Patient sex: F
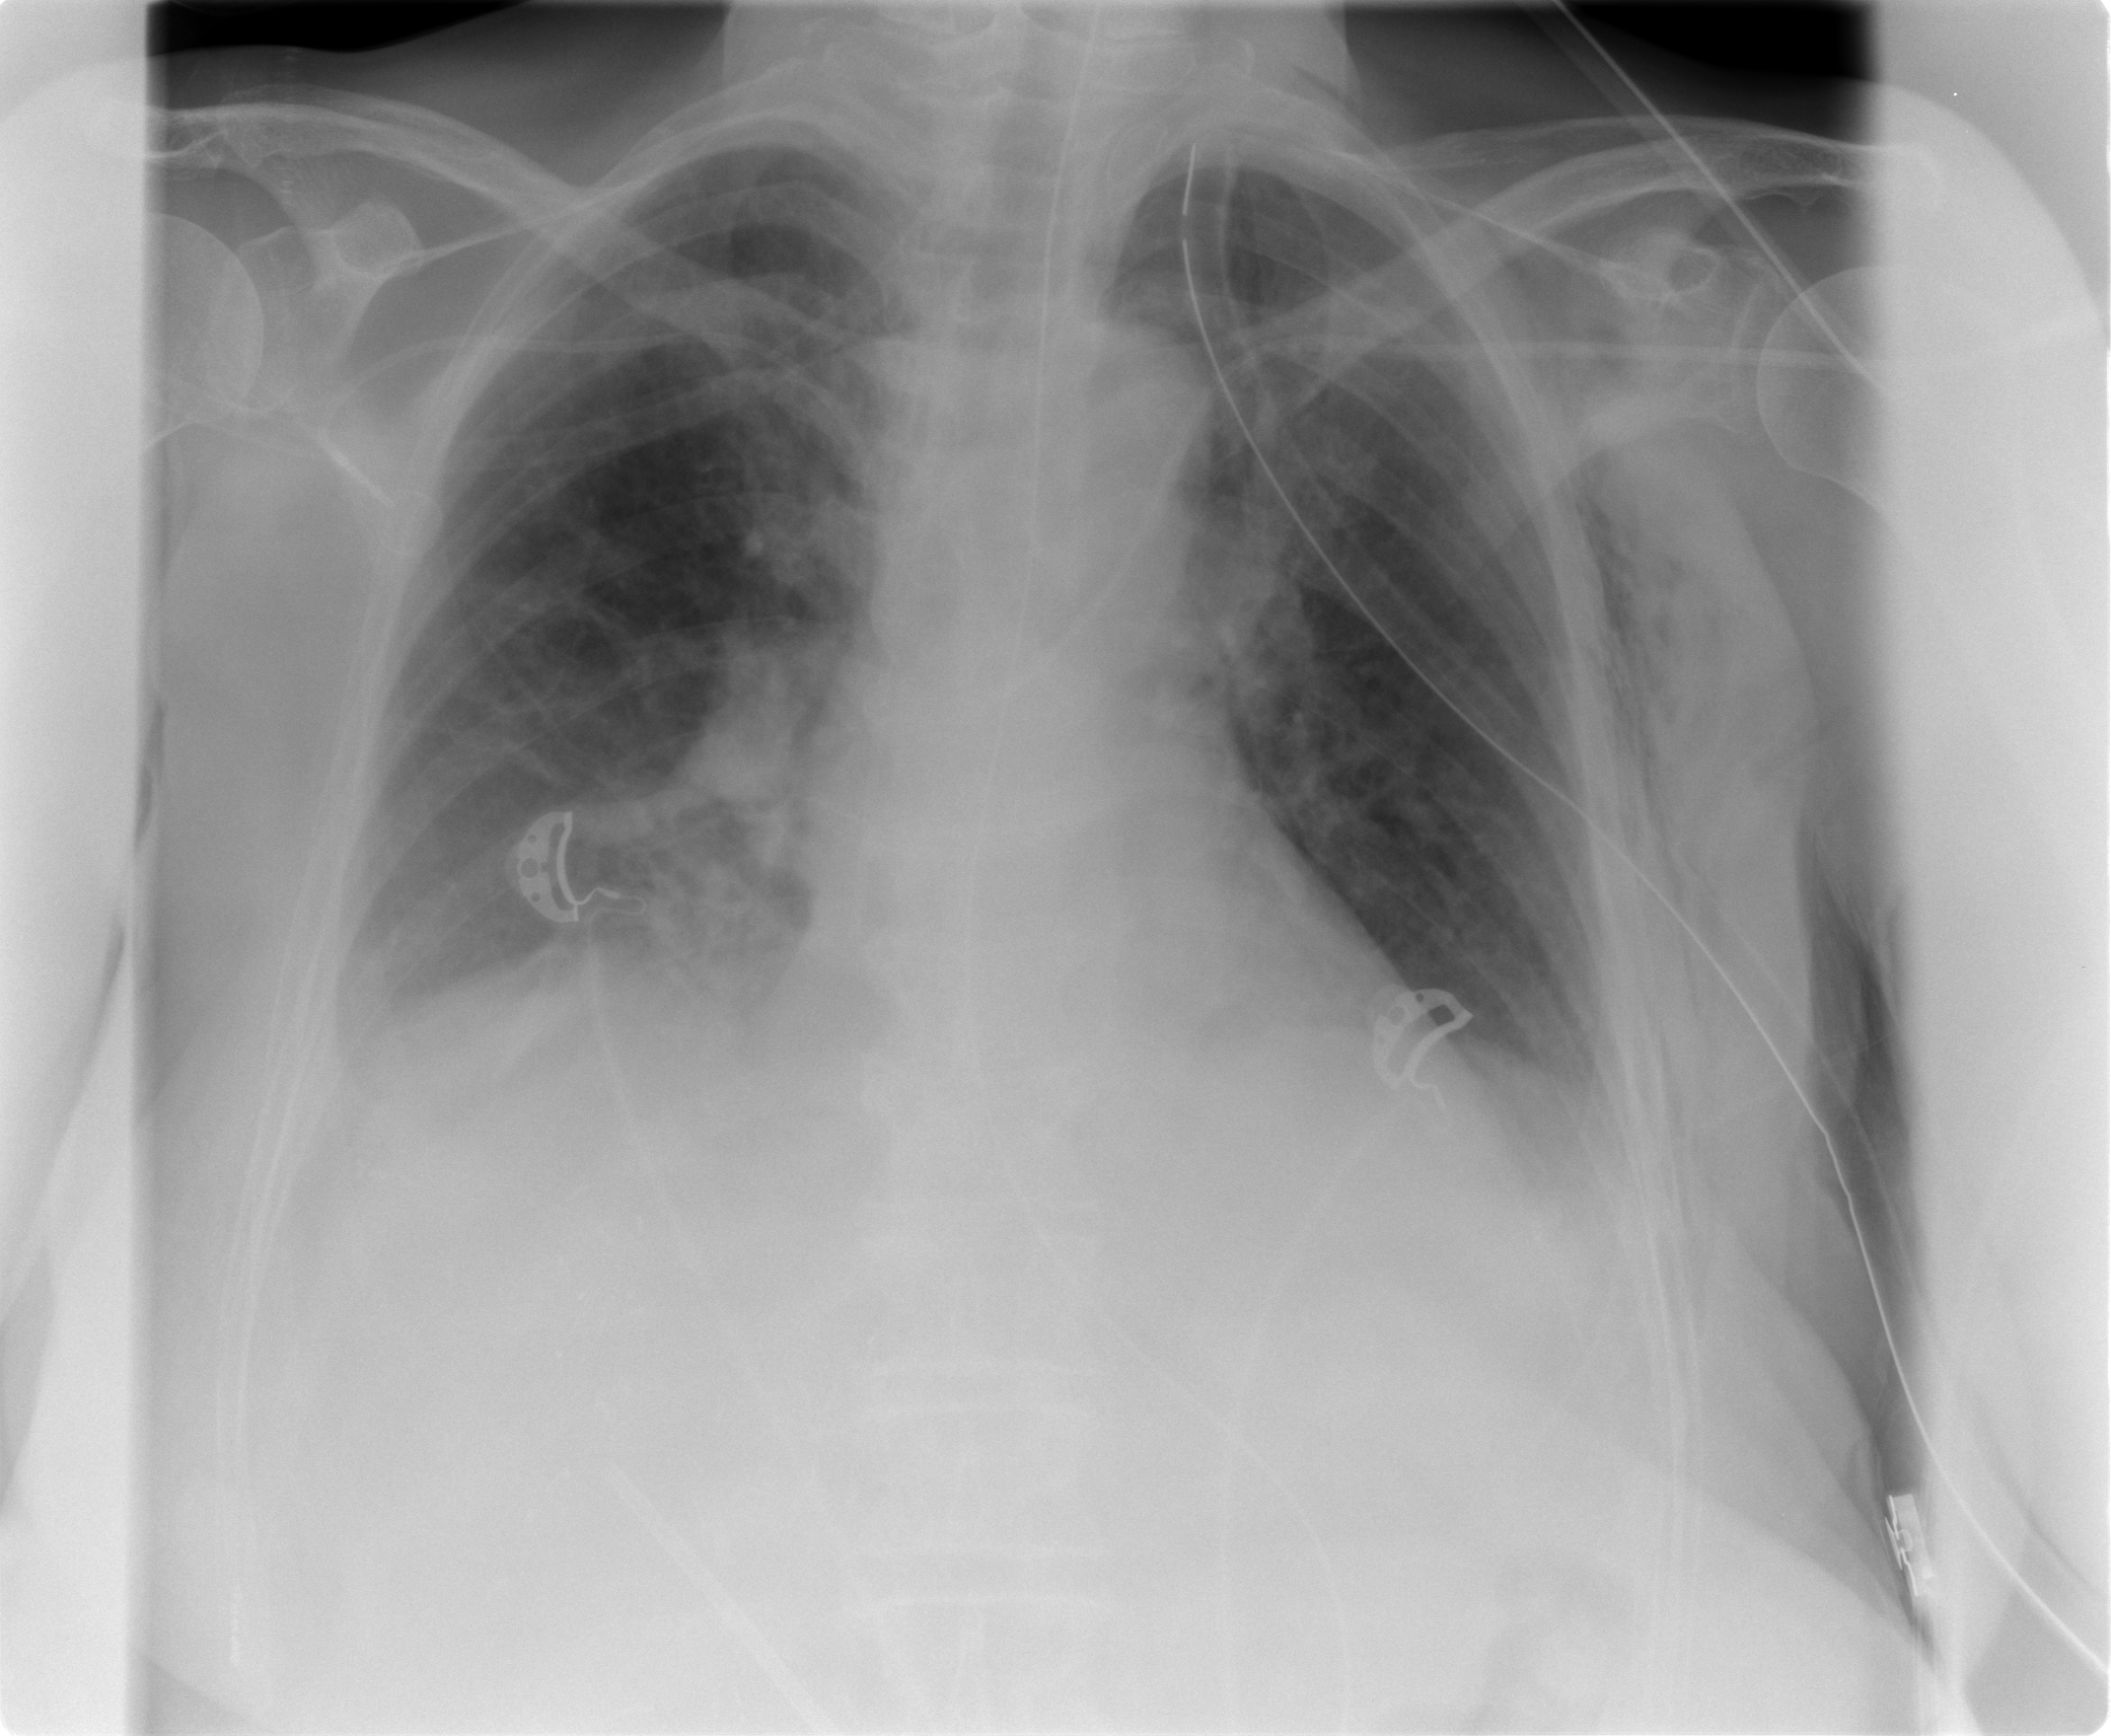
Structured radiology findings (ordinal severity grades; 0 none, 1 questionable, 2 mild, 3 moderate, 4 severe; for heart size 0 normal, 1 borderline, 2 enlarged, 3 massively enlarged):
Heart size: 0
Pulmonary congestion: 0
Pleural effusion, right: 2
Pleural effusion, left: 2
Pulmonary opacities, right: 2
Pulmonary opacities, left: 0
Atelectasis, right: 2
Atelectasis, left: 2